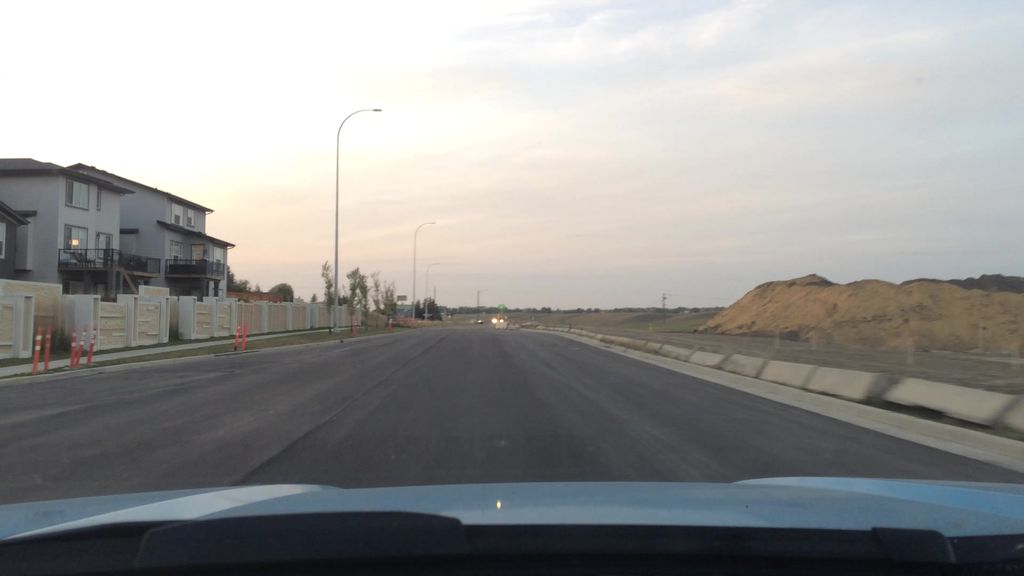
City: calgary